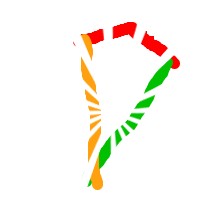
Shape: kite